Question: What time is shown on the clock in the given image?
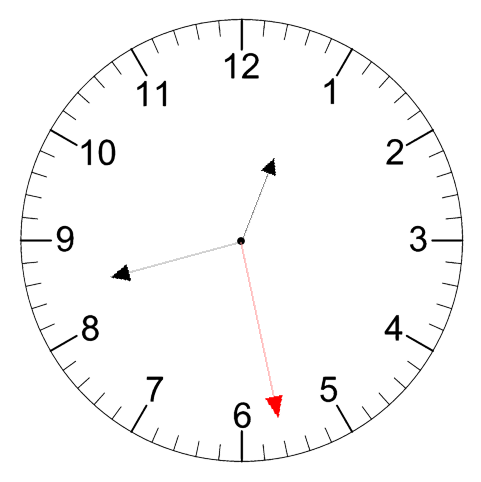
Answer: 12:42:28